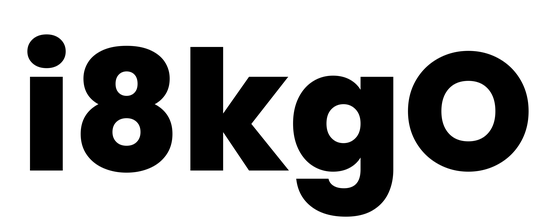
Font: Poppins-ExtraBold